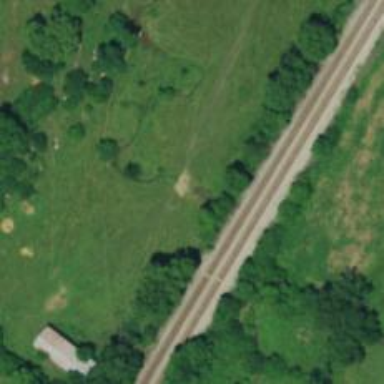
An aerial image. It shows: Culvert tunnel.